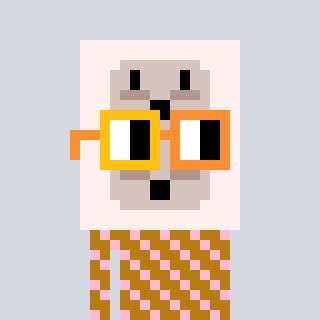
a pixel art character with square yellow and orange glasses, a outlet-shaped head and a gold-colored body on a cool background